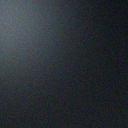
Screen state: off